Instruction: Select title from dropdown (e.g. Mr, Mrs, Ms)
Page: traveler
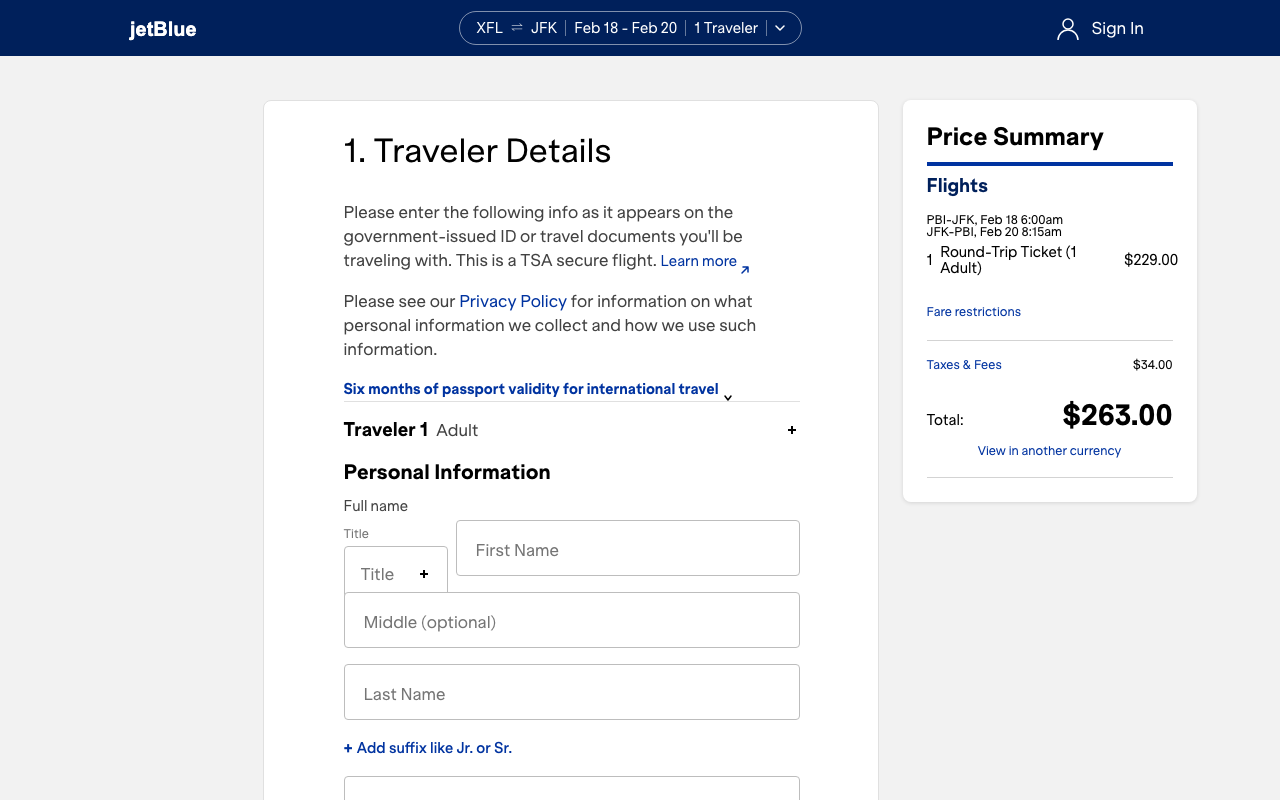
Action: click